Question: I am new with JQM, but I have read quite a few blogs and documentation but this knowledge is not helping me here. I have read about <URL> the create event works fine. But when I tried to code, it doesn't seem to work.
I am dynamically injecting collapsibes into the DOM on expand. Somebody please point out of what I'm doing wrong. For me $(collapsible).collapsible() & $(collapsible).trigger('create') do not work when done on button click. The div gets added to the markup but doesn't get the style of a collapsible.
The same functions work well when invoked on $(document).ready function. But I have a lot of data and simply can't bring in everything on that event.
snippet of code tried on document.ready:
'''
$(document).ready(function () {
// Delete the existing content, if any
$('#tdDynamic').empty();
// Append a new collapsible and store it into a JQuery object
$('#tdDynamic').html('<div id="collapsible" data-role="collapsible" data-collapsed="false" data-theme="e" data-content-theme="c"></div>');
// Append the list header and store it into a JQuery object
$('#collapsible').html('<h3>NAME of a person</h3>');
$('#collapsible').append('<div id="collapse1" data-role="collapsible" data-theme="c" data-content-theme="c" data-collapsed="false">'
+ '<h3>Im a nested collapsible with a child collapsible</h3>'
+ '<p>Im a child collapsible.</p>'
+ '</div>');
$('#collapse1').append('<div id="collapse2" data-role="collapsible" data-theme="d" data-content-theme="d" data-collapsed="false">'
+ '<h3>Nested inside again.</h3>'
+ '<p>Three levels deep now.</p>'
+ '</div>');
$('#collapse1').collapsible();
$('#collapse2').collapsible();
$('#collapsible').collapsible();
});
'''
Here is a snippet:
'''
$(document).on('click', '#btnSort', function () {
$('#tdDynamic').empty();
var pg = $('#ddlPG option:selected').text();
var ch = $('#ddlCH option:selected').text();
var so = $('#ddlSO option:selected').text();
var ae = $('#ddlAE option:selected').text();
var dt = $('#txtSDate').val();
var format = "";
if ($('#radio-choice-0a').is(':checked')) format = "M";
else format = "D";
var data = ExecuteSynchronously('../WebService.asmx'
, 'Get_SalesReport_Apk', { userCode: 1, level: '', channel: ch
, programme: pg, salesoffice: so, accexec: ae, dateFormat: format, date: dt });
//window.ChDataLoader.getSalesSeaarch_WBS('', ch, pg, so, ae, format, dt);
//$('#tdDynamic').append(data);
if (data.d != "" && data.d != null) {
var arrList = data.d.split('^');
for (var i = 0; i < arrList.length; i++) {
var arr = arrList[i].split('#');
var Programme = arr[0];
var arr2 = arr[1].split('><');
var revenue = arr2[0];
var time = arr2[1];
// Append a new collapsible and store it into a JQuery object
$('#tdDynamic').append('<div id="collapsible_PG'
+ i + '" data-role="collapsible" data-collapsed="true"'
+' data-theme="e" data-content-theme="c"'
+ ' ></div>');
// Append the list header and store it into a JQuery object
var collapsible = $('#collapsible_PG' + i);
collapsible.append('<h3 id="h3Text_PG'
+ i + '">' + Programme + '~&nbsp;'
+ time + '&nbsp;~&nbsp;' + revenue + '</h3>');
//var h3Text = $('#h3Text' + i);
var h3Text_PG = $('#h3Text_PG' + i);
h3Text_PG.bind('expand', onexpand);
h3Text_PG.bind('collapse', oncollapse);
collapsible.collapsible();
}
}
});
function oncollapse(event) {
//alert(event.target.id);
}
function onexpand(event) {
//alert(event.target.id);
//$('#'+event.target.id).empty();
var arrPGName = $(event.target).text().split('~');
var pg = arrPGName[0];
var ch = $('#ddlCH option:selected').text();
var so = $('#ddlSO option:selected').text();
var ae = $('#ddlAE option:selected').text();
var dt = $('#txtSDate').val();
var format = "";
if ($('#radio-choice-0a').is(':checked')) format = "M";
else format = "D";
var dataso = ExecuteSynchronously('../WebService.asmx'
, 'Get_SalesReport_Apk'
, { userCode: 1, level: 'SO', channel: ch, programme: pg
, salesoffice: so, accexec: ae, dateFormat: format, date: dt });
//window.ChDataLoader.getSalesSeaarch_WBS('', ch, pg, so, ae, format, dt);
//$('#tdDynamic').append(data);
if (dataso.d != "" && dataso.d != null) {
//$('#' + event.target.id).remove();
var arrList = dataso.d.split('^');
//alert(arrList.length);
for (var i = 0; i < arrList.length; i++) {
var arr = arrList[i].split('#');
var SO = arr[0];
var arr2 = arr[1].split('><');
var revenue = arr2[0];
var time = arr2[1];
//alert(event.target.id);
// Append a new collapsible and store it into a JQuery object
$('<div id="collapsible_SO' + i
+ '" data-role="collapsible" data-collapsed="true"'
+' data-theme="e" data-content-theme="c"'
+ ' ></div>').appendTo('#' +event.target.id);
// Append the list header and store it into a JQuery object
var collapsible = $('#collapsible_SO' + i);
$('<h3 id="h3Text_SO' + i + '">' + SO
+ '&nbsp;&nbsp;&nbsp;' + time + '&nbsp;&nbsp;&nbsp;'
+ revenue + '</h3>').appendTo('#collapsible_SO' + i);
//var h3Text = $('#h3Text' + i);
var h3Text_SO = $('#h3Text_SO' + i);
h3Text_SO.bind('expand', onexpand_SO);
}
$('#'+event.target.id).trigger('create');
//$('#page1').trigger('create');
}
}
function onexpand_SO(event) {
$('#'+ event.target.id).collapsible();
//alert($(event.target).text());
}
'''
When I did an inspect element, I found that the collapsibles do not get injected within
'<div class="ui-collapsible-content ui-body-c" aria-hidden="false"></div>' tag. Instead they get appended after it.
'''
<div class="ui-collapsible-content ui-body-c" aria-hidden="false">
</div>
<div id="collapsible_SO0" data-role="collapsible"
data-collapsed="false" data-theme="e" data-content-theme="c">
<h3 id="h3Text_SO0">Bengaluru</h3></div>
<div id="collapsible_SO1" data-role="collapsible"
data-collapsed="false" data-theme="e" data-content-theme="c">
<h3 id="h3Text_SO1">Delhi</h3></div>
<div id="collapsible_SO2" data-role="collapsible"
data-collapsed="false" data-theme="e" data-content-theme="c">
<h3 id="h3Text_SO2">Kolkata</h3></div>
<div id="collapsible_SO3" data-role="collapsible"
data-collapsed="false" data-theme="e" data-content-theme="c">
<h3 id="h3Text_SO3">Mumbai</h3></div>
'''
Page looks like the following:

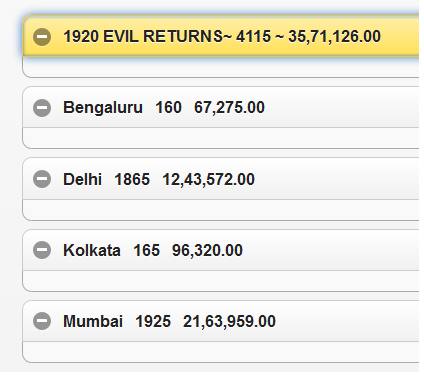
Answer: I found a soultion to this by appending to '.appendTo('#' +event.target.id + ' ui-collapsible-content');'.